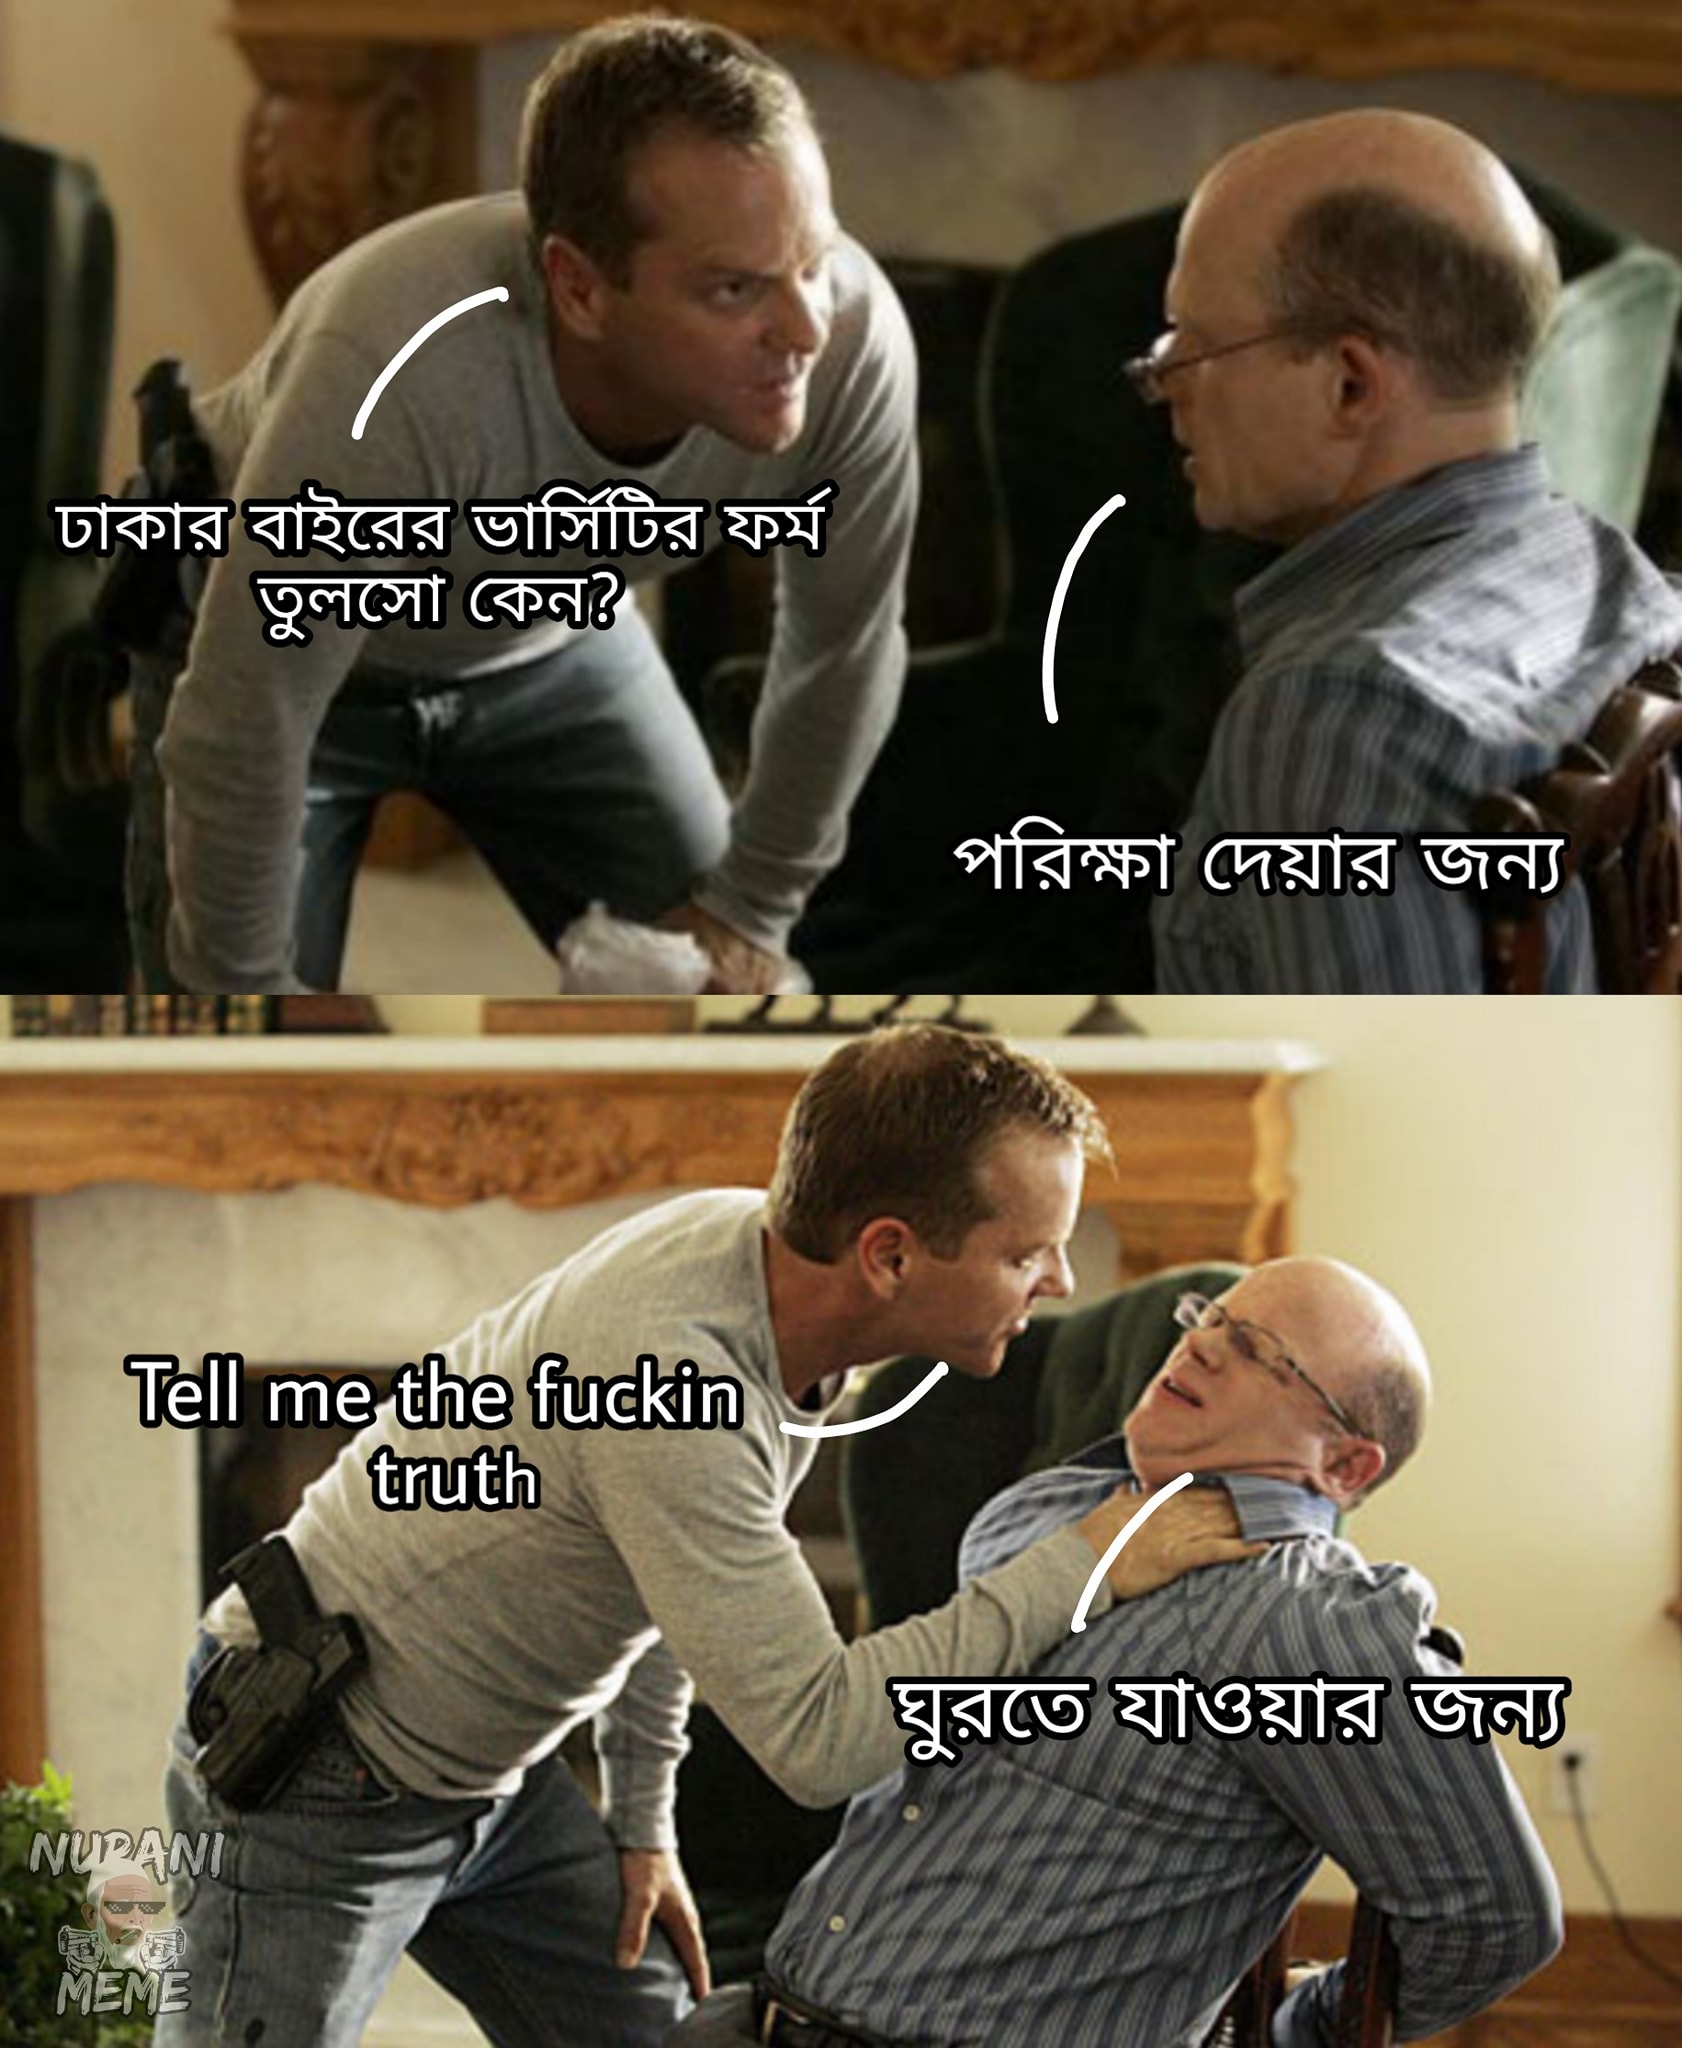
Caption: ঢাকার বাইরে ভার্সিটির ফর্ম তুলসো কেন ? পরিক্ষা দেয়ার জন্য    Tell me the fuckin truth    ঘুরতে যাওয়ার জন্য
Label: non-hate